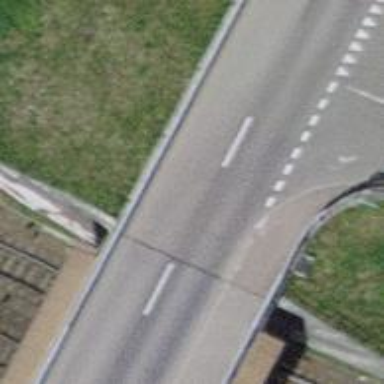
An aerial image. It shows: Tertiary road on bridge with dedicated cycle lane on the left.